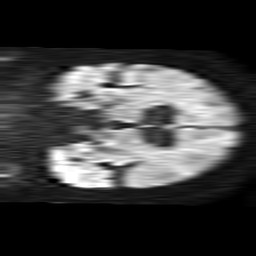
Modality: TRACE
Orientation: coronal
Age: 75
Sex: female
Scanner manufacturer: philips
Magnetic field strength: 1.5 T
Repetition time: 4.6 s
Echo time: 0.08631 s